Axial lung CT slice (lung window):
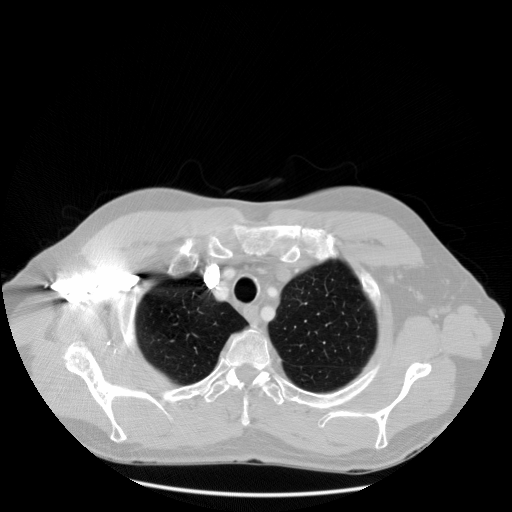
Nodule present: no